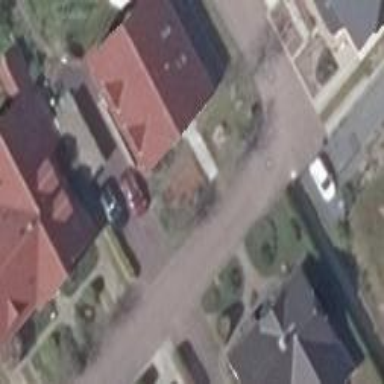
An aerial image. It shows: Simple and straightforward house.